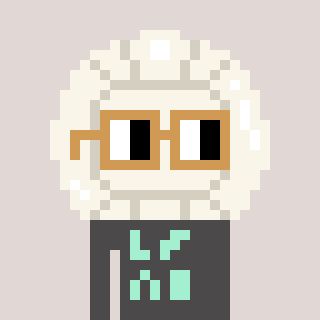
a pixel art character with square brown glasses, a volleyball-shaped head and a grayscale-colored body on a warm background